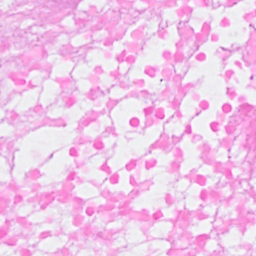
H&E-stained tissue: Breast